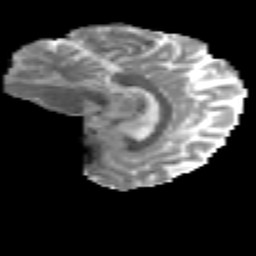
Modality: MD
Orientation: sagittal
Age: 44
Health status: ill
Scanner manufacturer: philips
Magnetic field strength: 3 T
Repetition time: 9 s
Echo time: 0.127 s